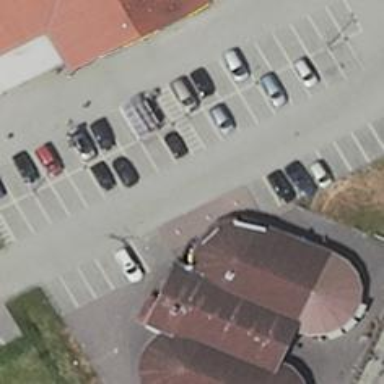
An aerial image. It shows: Fast food establishment.